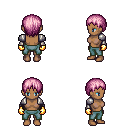
a pixel art fantasy rpg character, female body template, human, dark skin, steel arm armor, teal pants, pink plain hairstyle, gold gloves, four views (front, back, left, right), 2x2 character sprite sheet, small pixel art, hard edges, no anti-aliasing